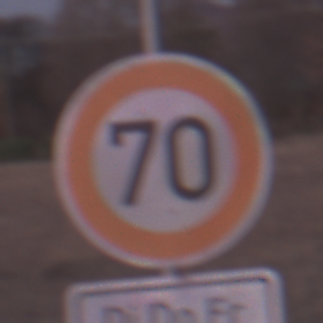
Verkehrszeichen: Geschwindigkeit70
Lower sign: ZeitangabenMitBeschraenkungAufWochentage3
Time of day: SunriseSunset
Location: Outdoor (Nature)
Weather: Clear
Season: NotSpecified
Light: Natural